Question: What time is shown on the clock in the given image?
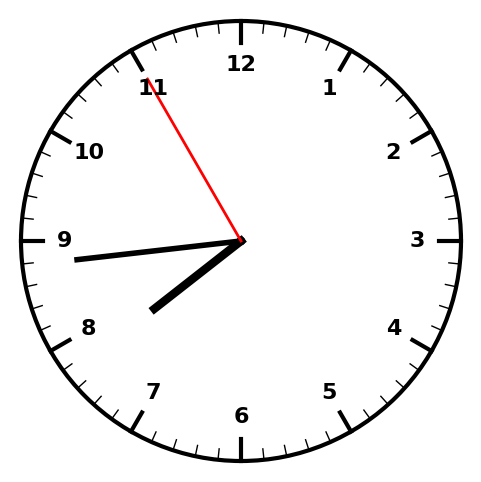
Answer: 07:43:55